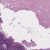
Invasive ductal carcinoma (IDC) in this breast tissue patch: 0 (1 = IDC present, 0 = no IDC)